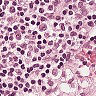
Metastatic tissue present: no